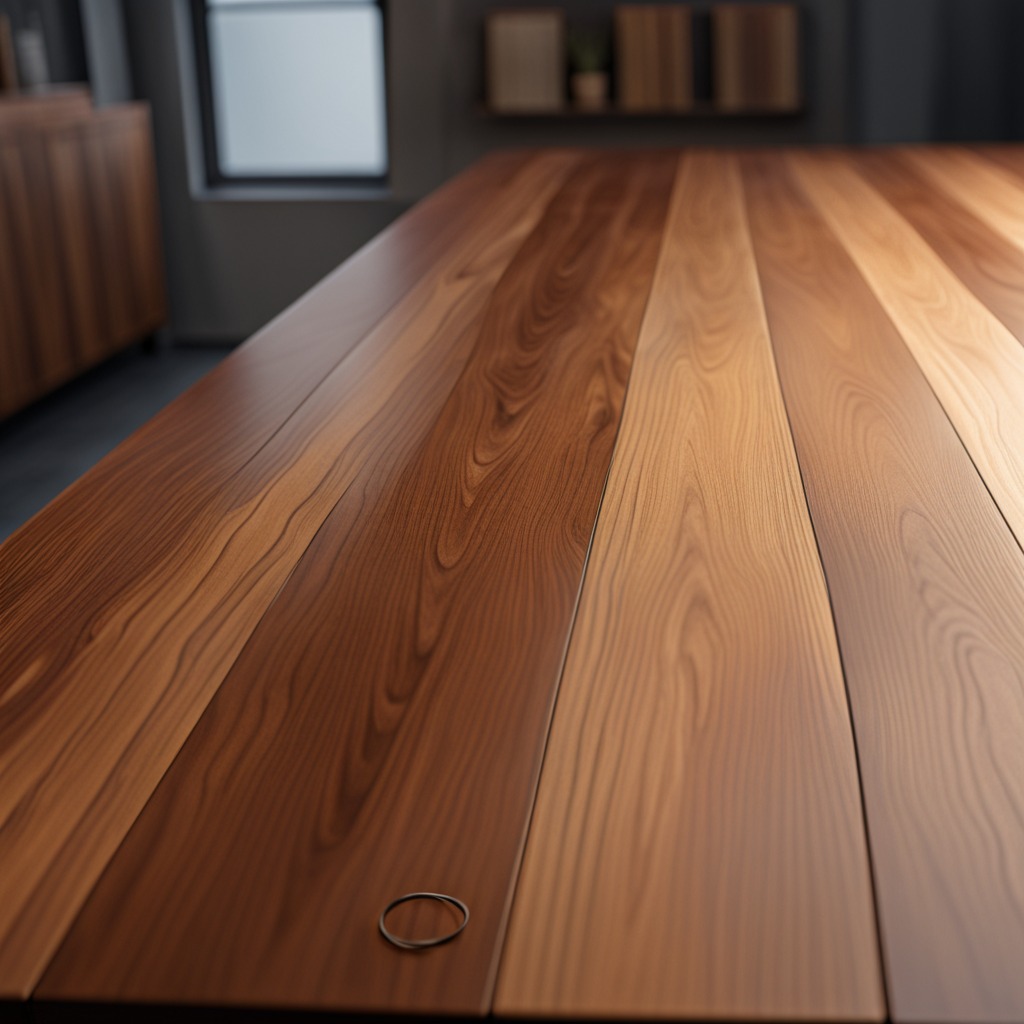
A rubber O-ring is lying on the wooden table in a carpentry studio.